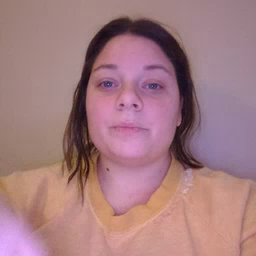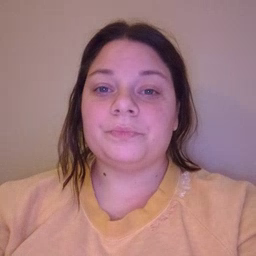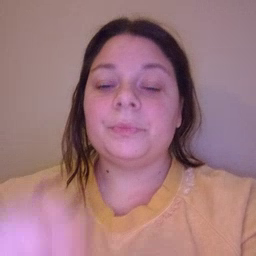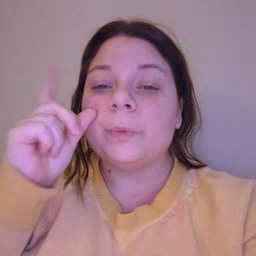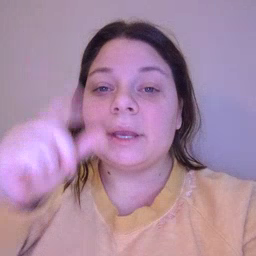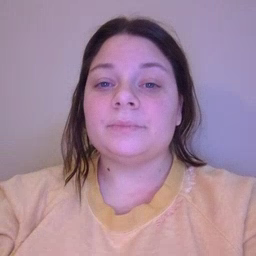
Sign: wake